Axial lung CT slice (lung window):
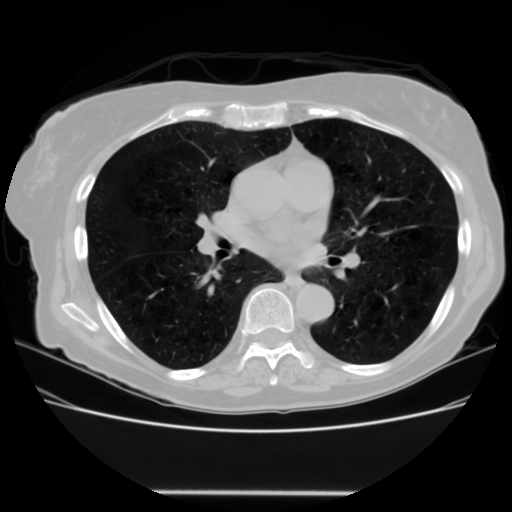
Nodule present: no